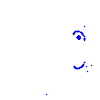
Particle: electron